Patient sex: M
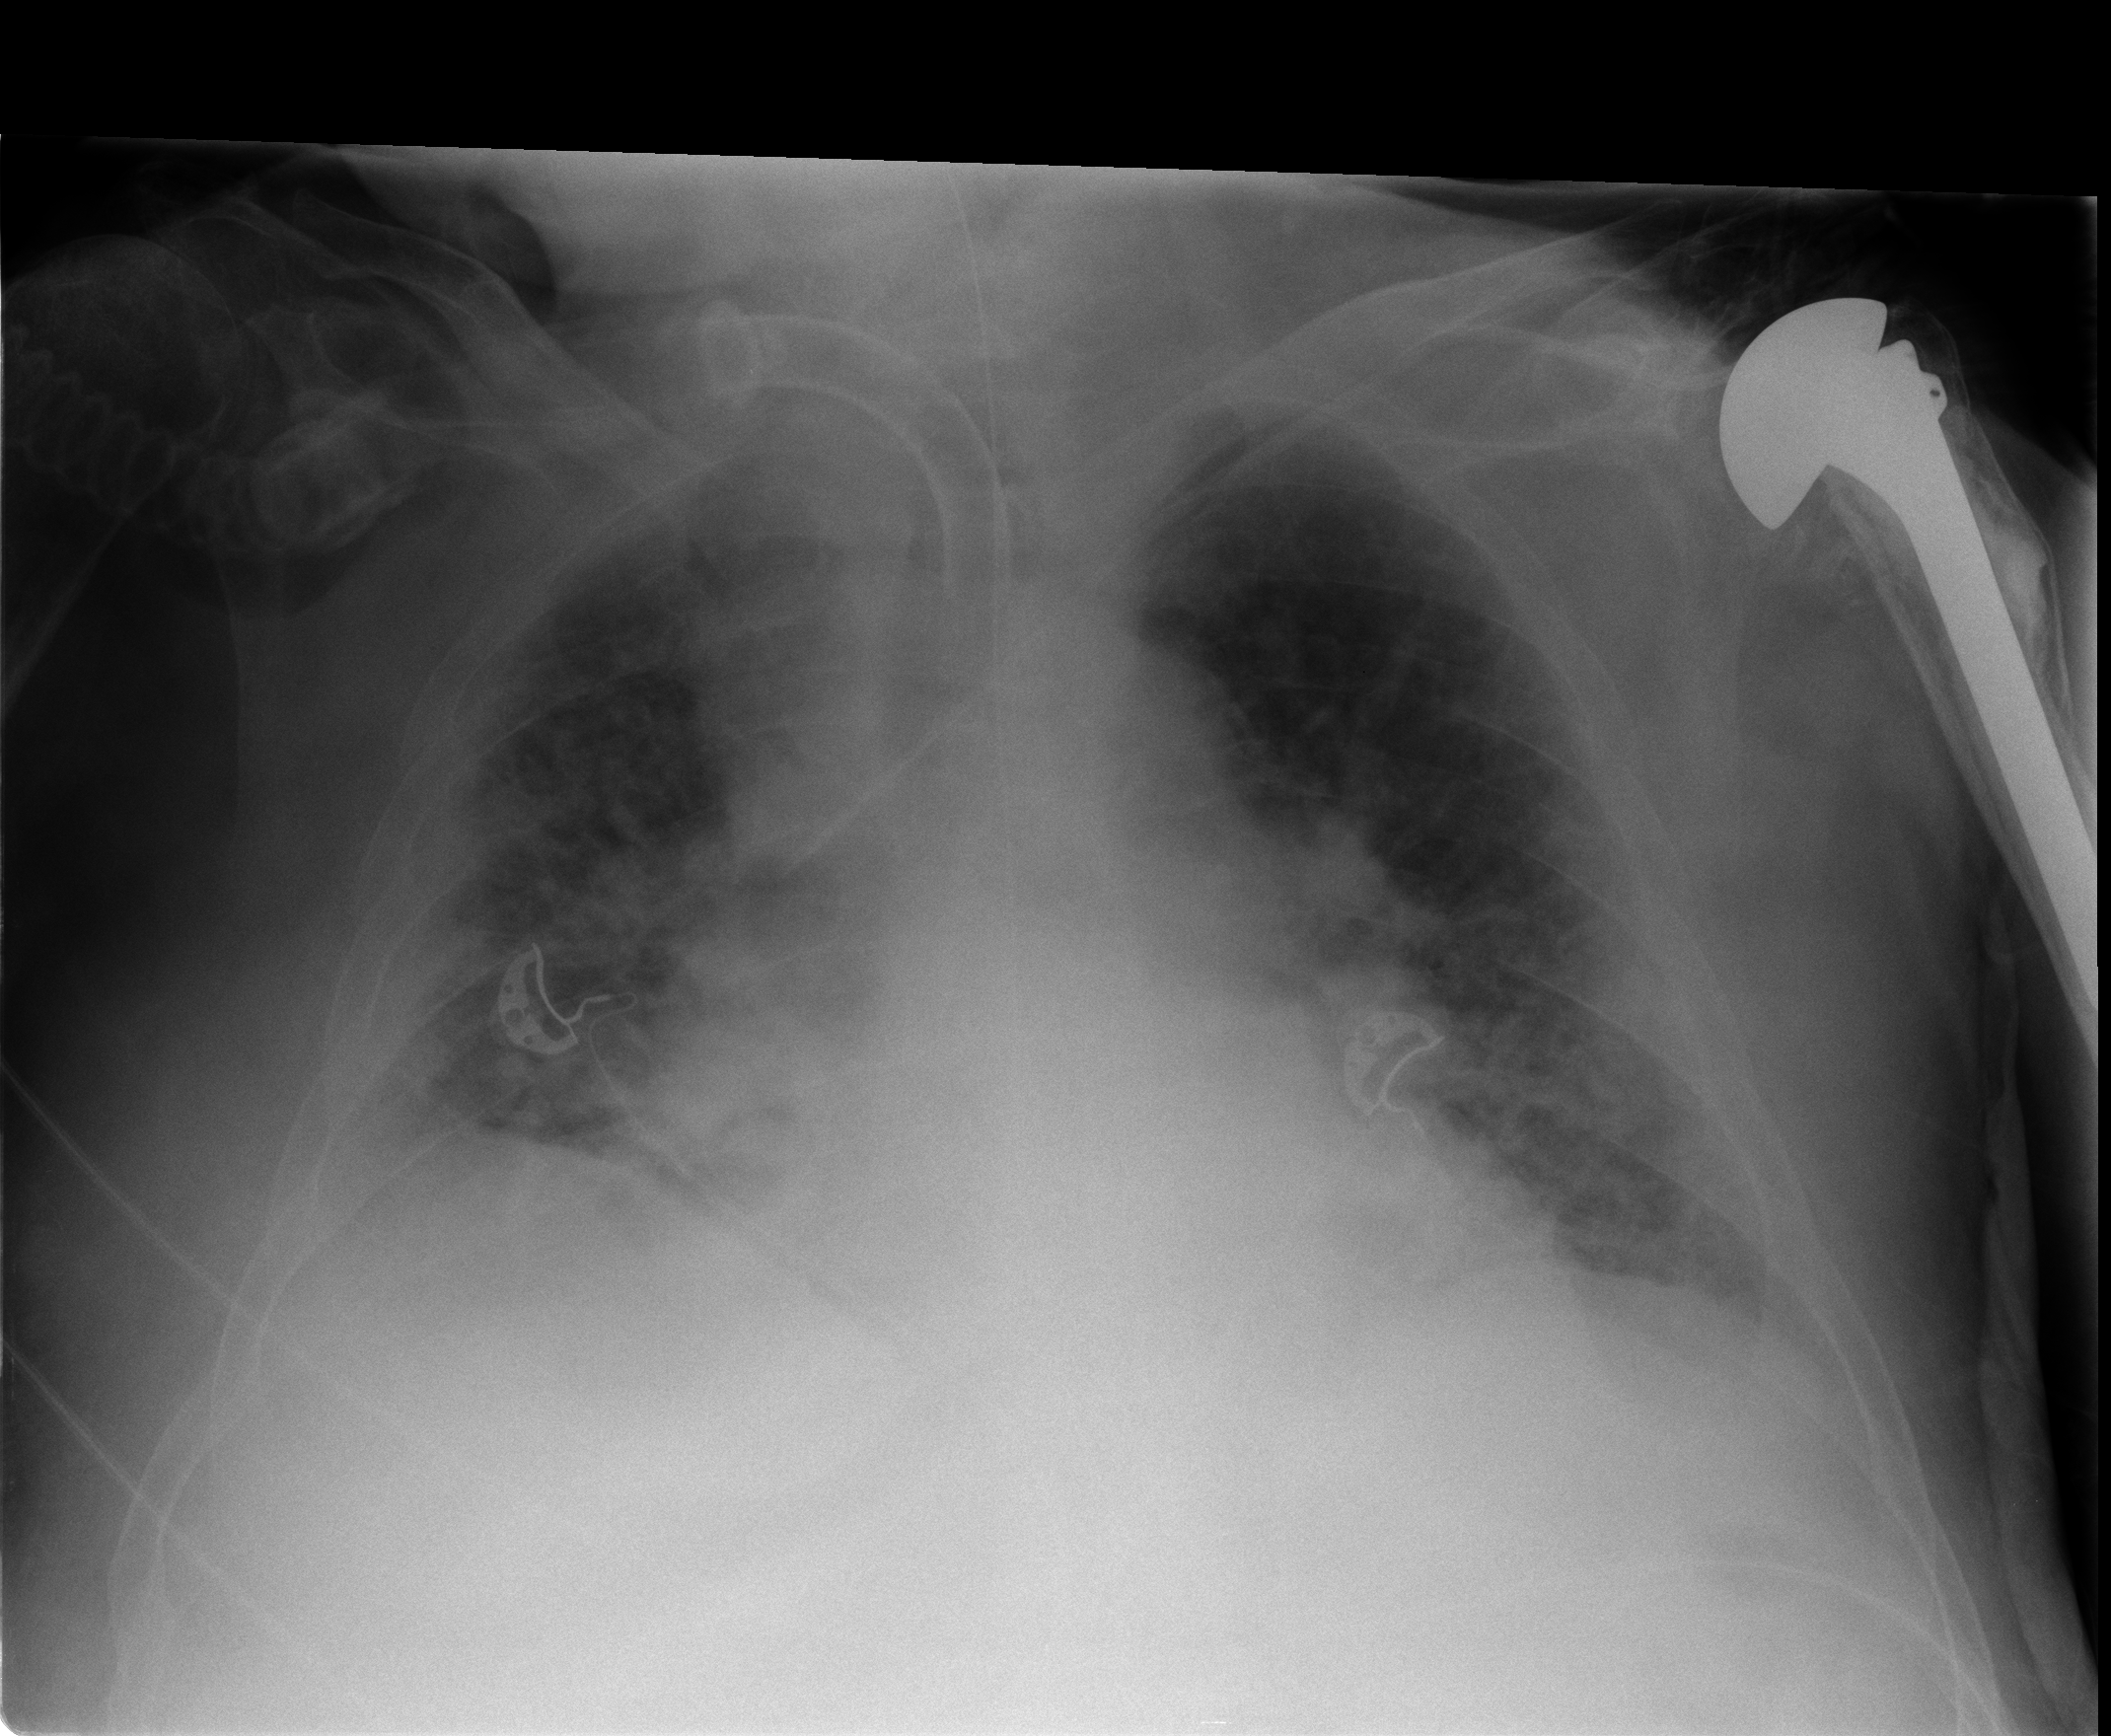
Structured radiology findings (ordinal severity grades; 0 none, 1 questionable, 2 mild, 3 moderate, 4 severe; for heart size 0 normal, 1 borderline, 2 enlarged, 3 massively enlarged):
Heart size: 2
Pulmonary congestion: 2
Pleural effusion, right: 2
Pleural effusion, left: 2
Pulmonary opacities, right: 3
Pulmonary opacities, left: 2
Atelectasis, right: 2
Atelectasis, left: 2